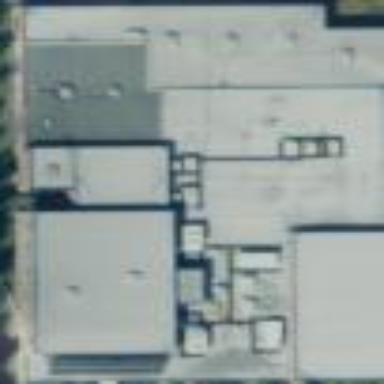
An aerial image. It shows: Sports centre building.